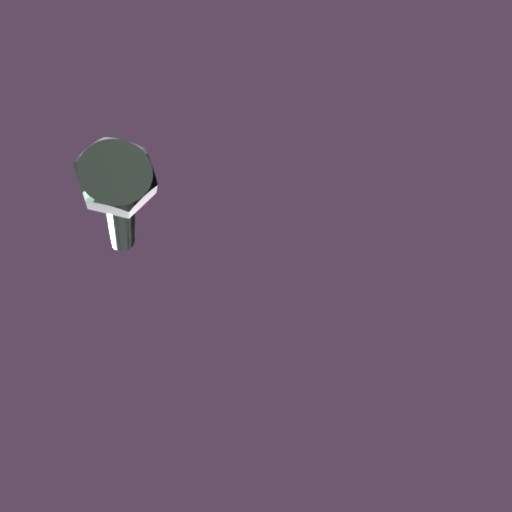
Label: bolt